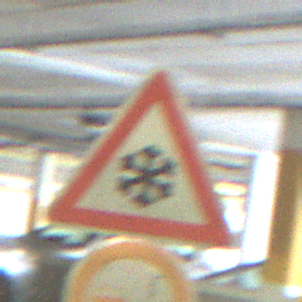
Verkehrszeichen: SchneeOderEisglaette
Zusatzzeichen unten: VerbotUeberholenEinspurigeFahrzeuge
Umgebung: Indoor, Special
Tageszeit: NotSpecified
Wetter: NotSpecified
Licht: Artificial
Jahreszeit: NotSpecified
Kontrast: HighContrast